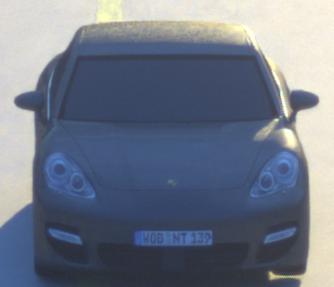
Make: Porsche
Model: Panamera
Detailed model: Panamera (970)
Model produced from: 2010/05
Model produced until: 2013/04
Doors: 5
Color: gray
Road condition: dry road
Daytime: sunrise or sunset
Contrast: medium contrast